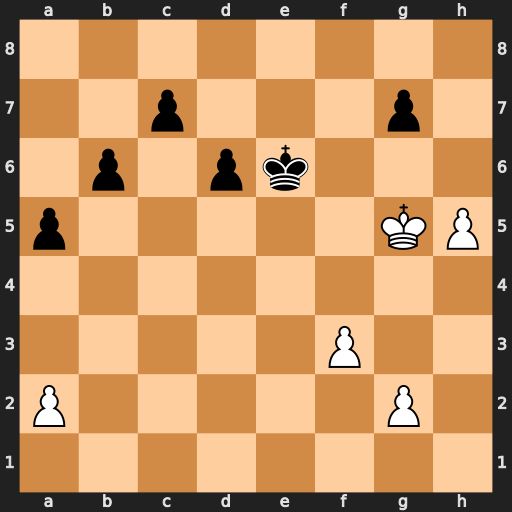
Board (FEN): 8/2p3p1/1p1pk3/p5KP/8/5P2/P5P1/8
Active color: w
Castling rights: -
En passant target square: -
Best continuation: Kg6 c5 Kxg7 c4 h6 c3 h7 c2 h8=Q